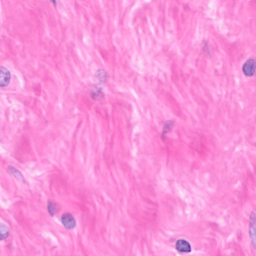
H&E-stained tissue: Breast